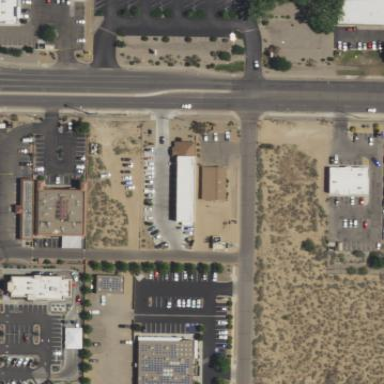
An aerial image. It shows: Commercial area.